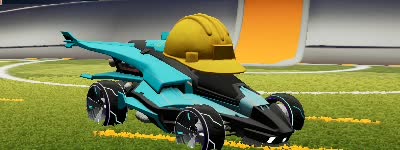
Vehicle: aftershock